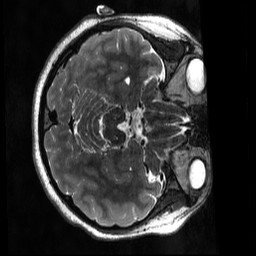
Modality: T2w
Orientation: axial
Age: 23
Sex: female